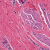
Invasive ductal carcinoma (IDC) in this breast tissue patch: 0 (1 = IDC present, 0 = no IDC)